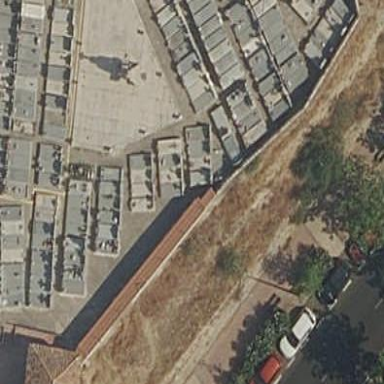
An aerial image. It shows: View of roof of building.